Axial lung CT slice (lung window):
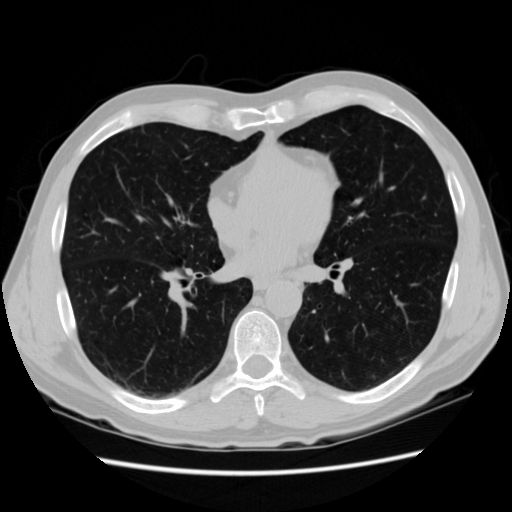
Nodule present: no